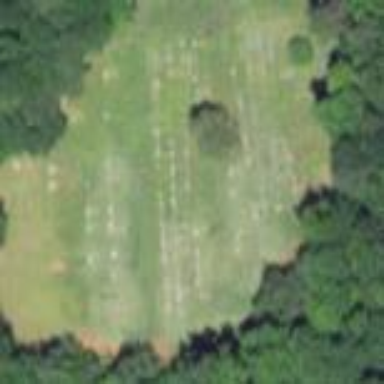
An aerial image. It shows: Cemetery.